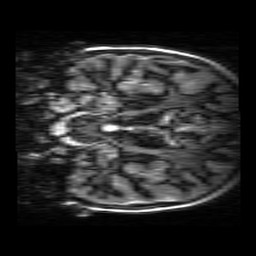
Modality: MP2RAGE
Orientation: coronal
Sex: female
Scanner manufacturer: siemens
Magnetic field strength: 3 T
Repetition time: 5 s
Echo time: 0.00368 s